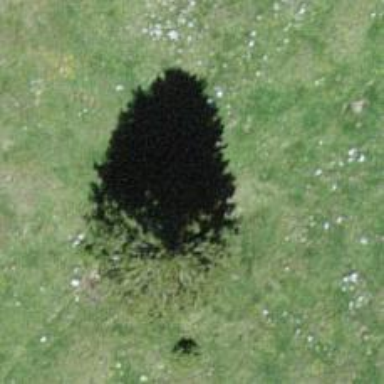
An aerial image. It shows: Needle-leaved tree in natural setting.